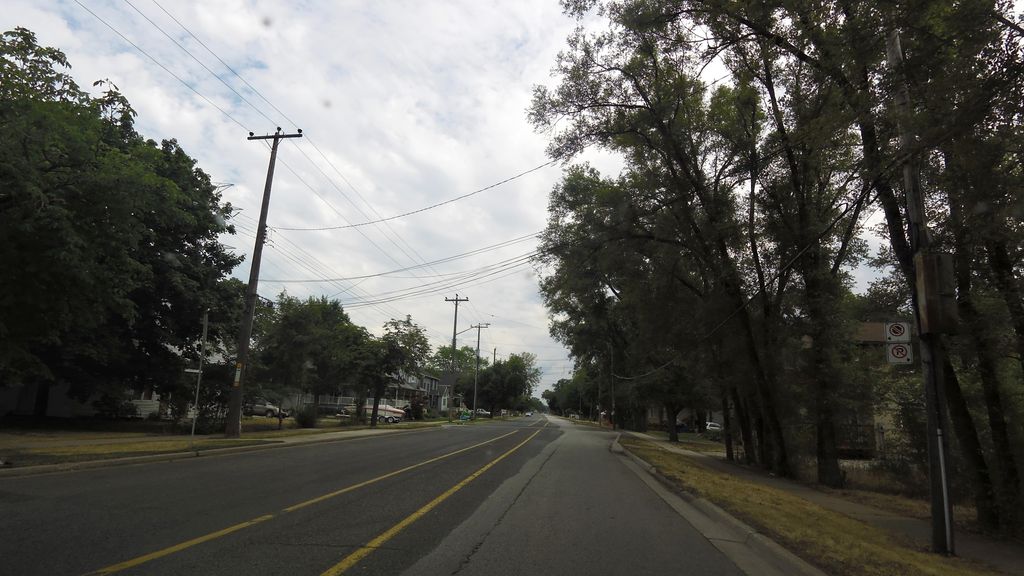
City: hamilton